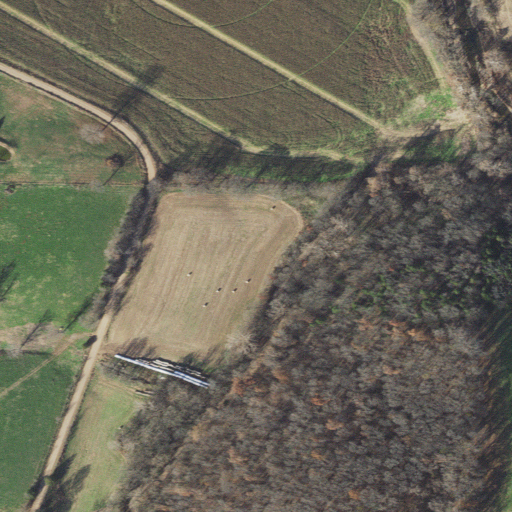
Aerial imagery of valley in Arkansas named Stillhouse Hollow containing pasture, deciduous forest, and open development